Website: lowes
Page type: review-order
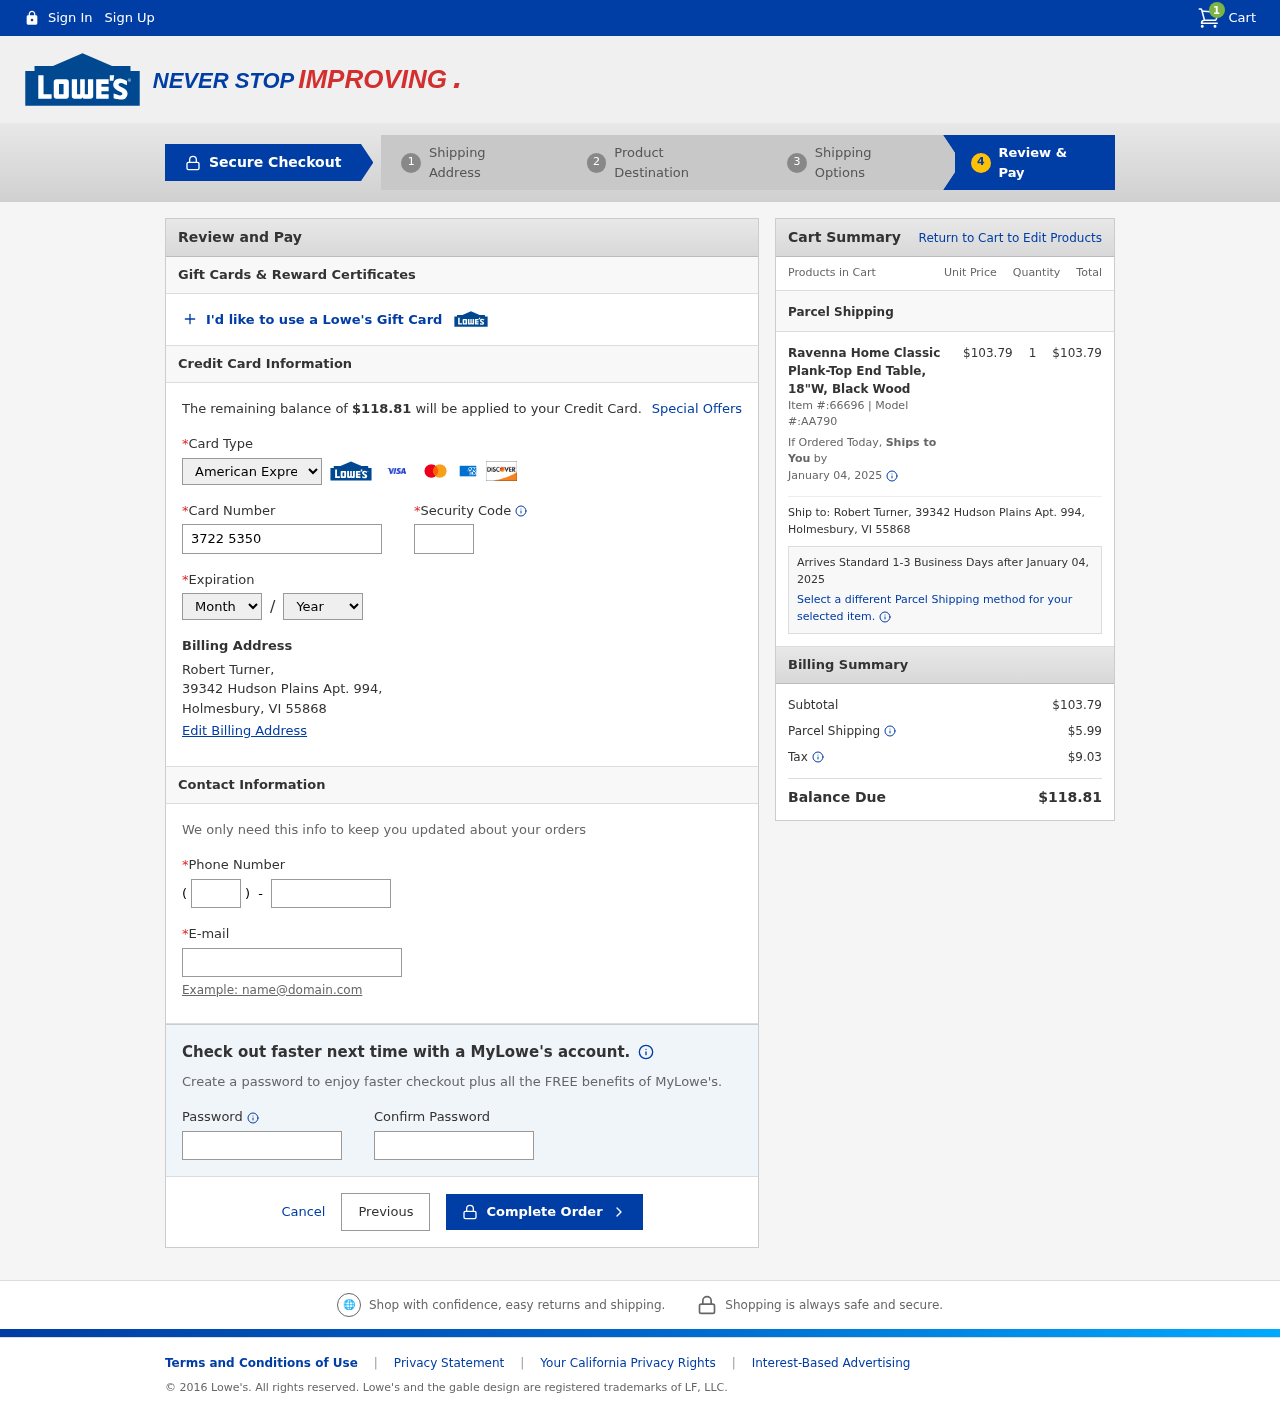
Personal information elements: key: PII_CARD_CVV
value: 4354
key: PII_CARD_EXPIRY_MONTH
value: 06
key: PII_CARD_EXPIRY_YEAR
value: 27
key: PII_CARD_NUMBER
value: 3722 5350 8381 477
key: PII_CARD_TYPE
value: American Express
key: PII_CITY
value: Holmesbury
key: PII_EMAIL
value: robertturner@yahoo.com
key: PII_FULLNAME
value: Robert Turner,
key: PII_PHONE
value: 9997669092
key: PII_PHONE_AREA
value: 999
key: PII_POSTCODE
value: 55868
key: PII_STATE_ABBR
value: VI
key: PII_STREET
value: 39342 Hudson Plains Apt. 994,
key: PII_FULLNAME2
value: Robert Turner
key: PII_STREET2
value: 39342 Hudson Plains Apt. 994
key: PII_CITY_STATE_ZIP2
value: Holmesbury, VI 55868
Product elements: key: PRODUCT1_NAME
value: Ravenna Home Classic Plank-Top End Table, 18"W, Black Wood
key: PRODUCT1_PRICE
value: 103.79
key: PRODUCT1_QUANTITY
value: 1
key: PRODUCT1_ITEM_NUMBER
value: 66696
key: PRODUCT1_MODEL_NUMBER
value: AA790
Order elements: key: ORDER_NUM_ITEMS
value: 1
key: ORDER_TOTAL
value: $118.81
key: ORDER_SHIPPING_DATE
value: January 04, 2025
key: ORDER_SUBTOTAL
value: $103.79
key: ORDER_SHIPPING_DATE2
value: January 04, 2025
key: ORDER_SUBTOTAL2
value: $103.79
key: ORDER_SHIPPING_COST
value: $5.99
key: ORDER_TAX
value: $9.03